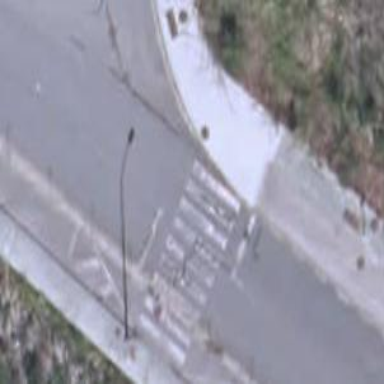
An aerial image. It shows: Marked crossing on the road.